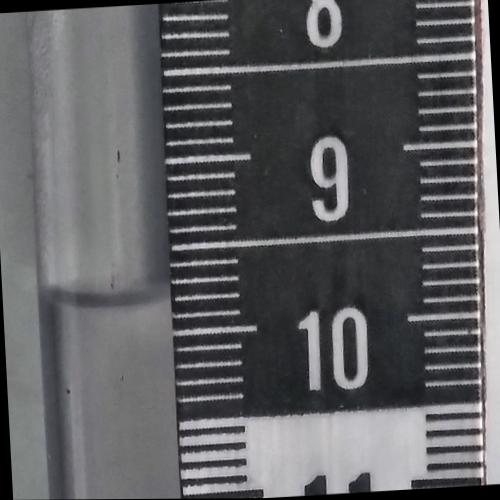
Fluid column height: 9.8 cm